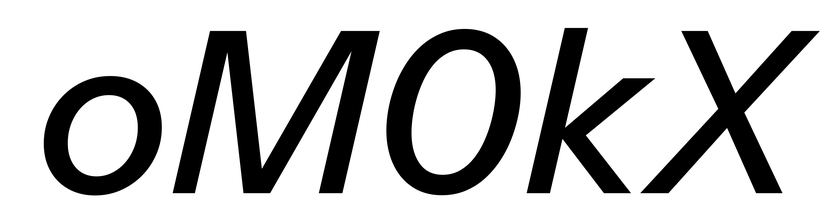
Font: InstrumentSans-Italic_Medium_Italic